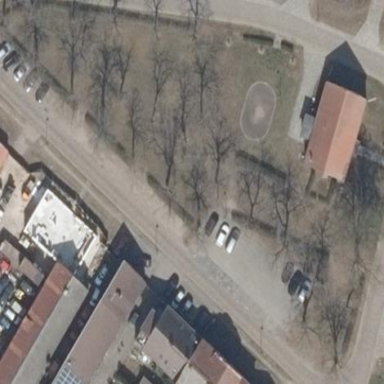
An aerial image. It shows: Village green area.